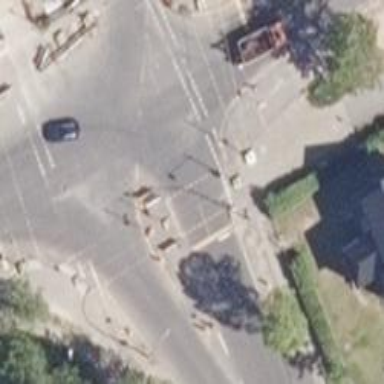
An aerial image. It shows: Secondary road made of asphalt leading to roundabout.